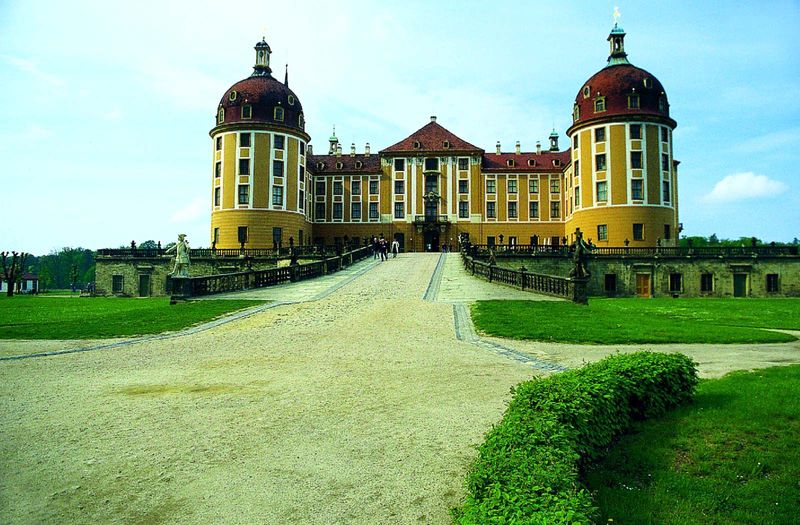
Titel: Moritzburg bei Dresden
Künstler: Matthäus Daniel Pöppelmann
Standort: Dresden (EU - D - Sachsen)
Schlagwörter: gelb, sand, fenster, dach, haus, schloss, weg, wiese, turm, garten, farbig, hecke, kies, foto, burg, türme, hauben, auffahrt, mittelbau, rundtürme, karlsruhe, ecktürme, kupppeln, gottesaue